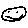
Label: smiley face